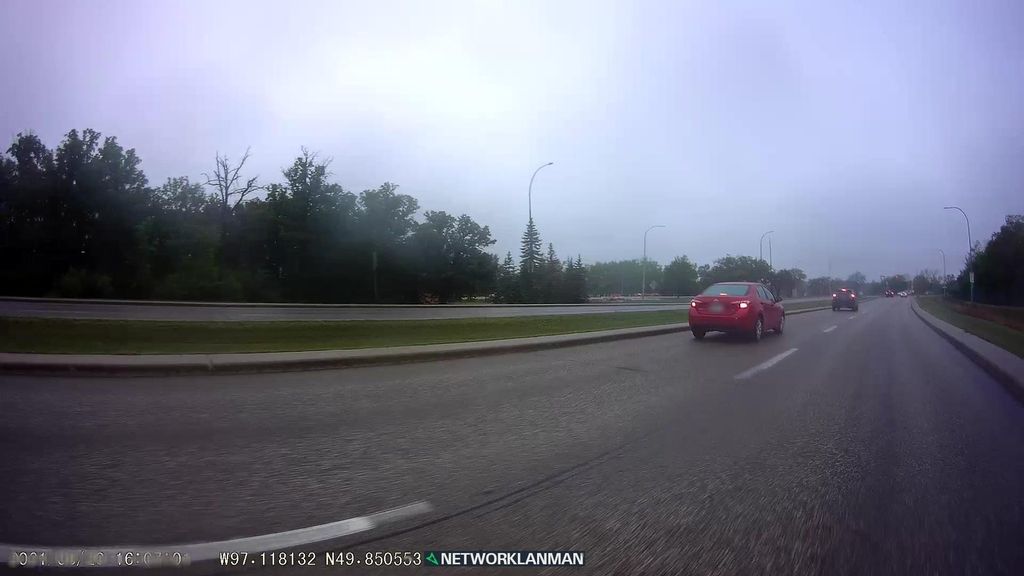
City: winnipeg